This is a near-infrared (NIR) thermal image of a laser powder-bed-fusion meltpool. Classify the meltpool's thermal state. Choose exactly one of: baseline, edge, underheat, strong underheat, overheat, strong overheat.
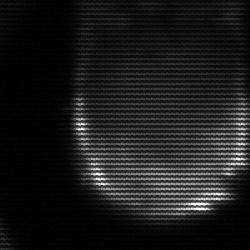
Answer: strong underheat